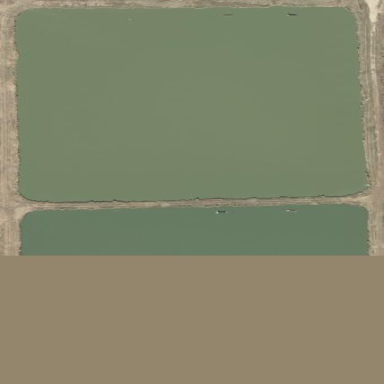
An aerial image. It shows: Aquaculture pond with natural water.